Interaction volume radius: 5 \u00c5
Interaction volume height: 10 \u00c5
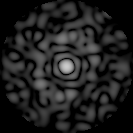
Disorder parameter: 0.8228